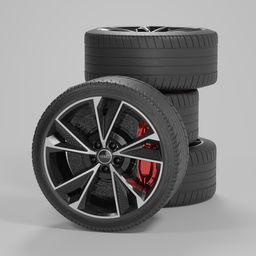
Label: mechanical